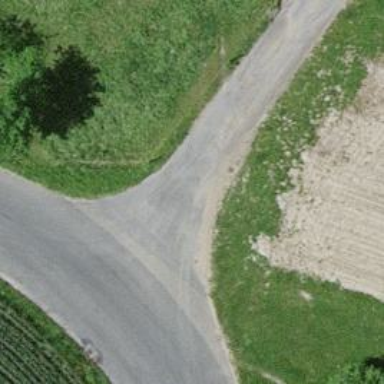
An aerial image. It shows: Unclassified paved road.